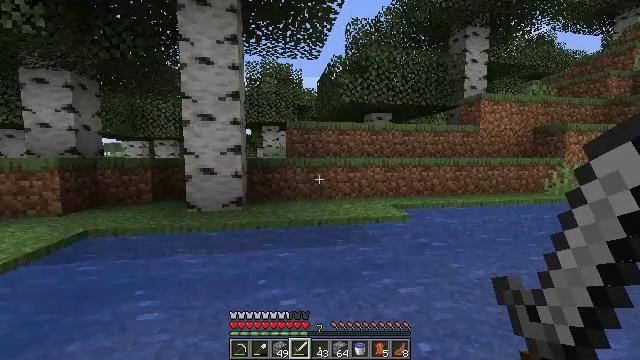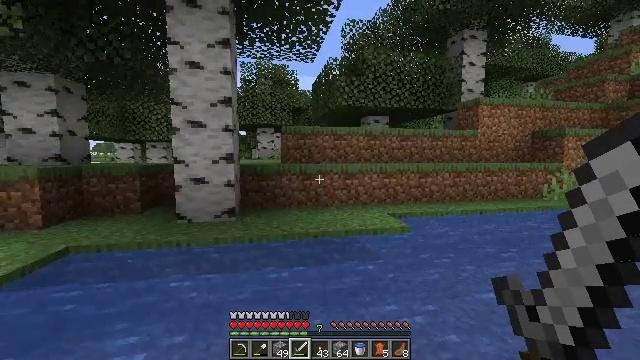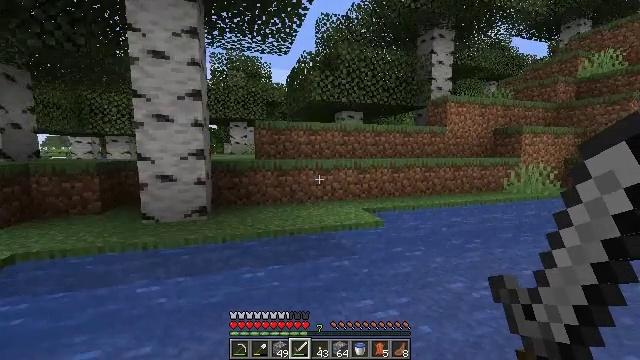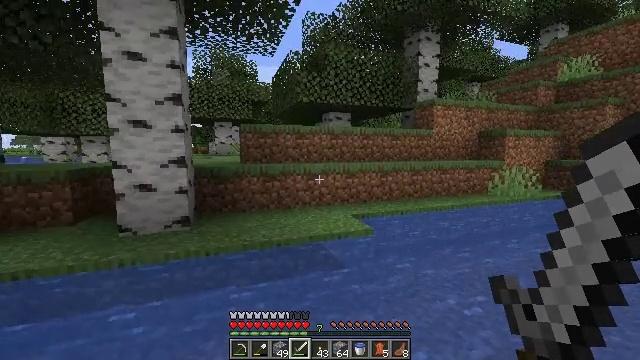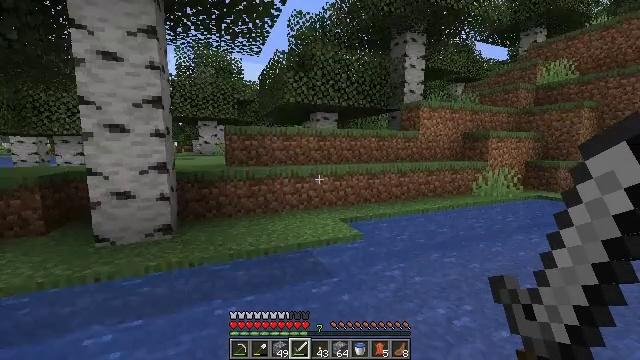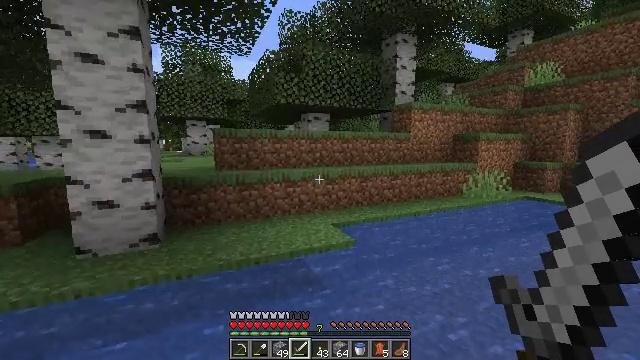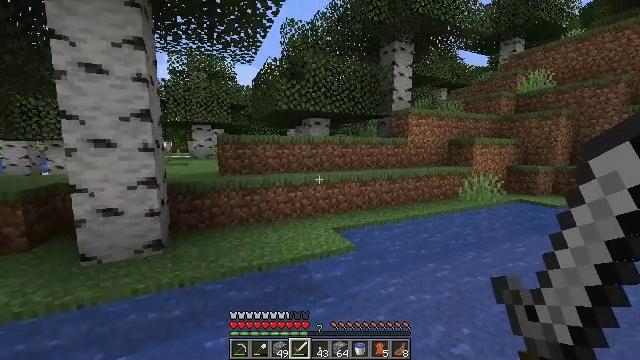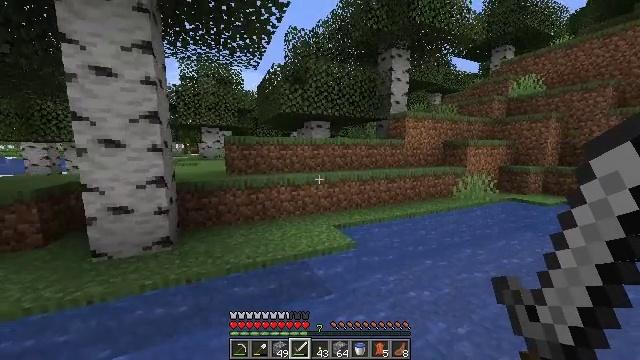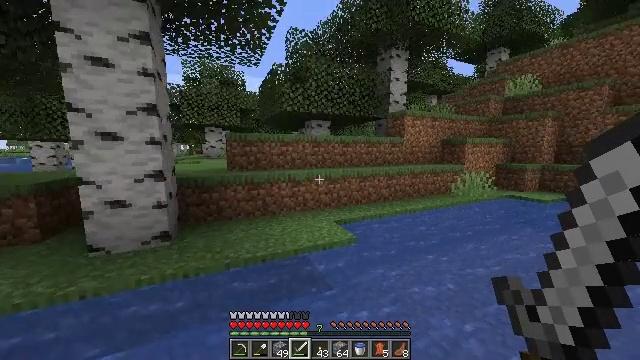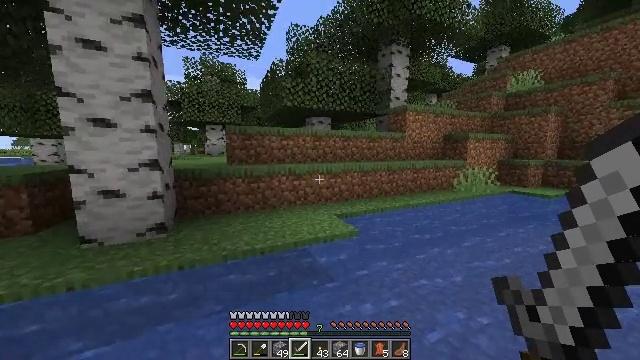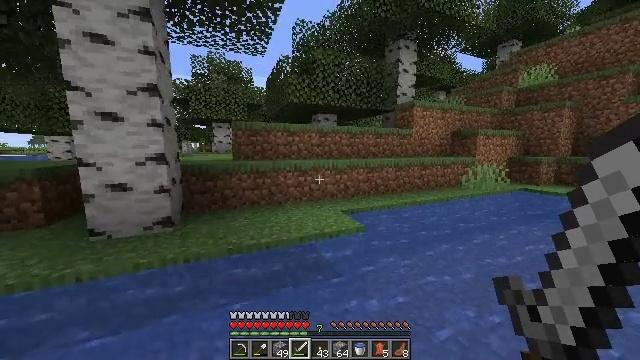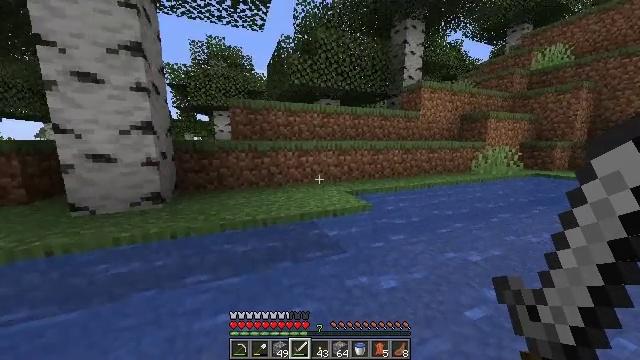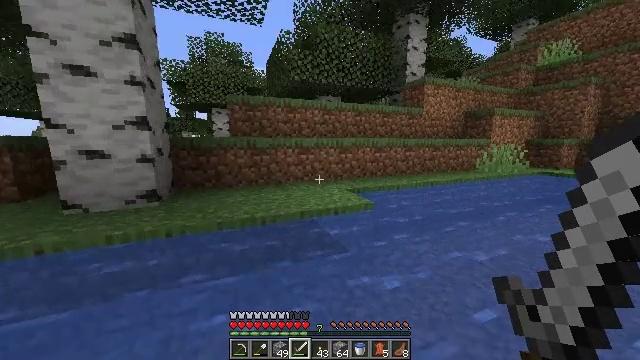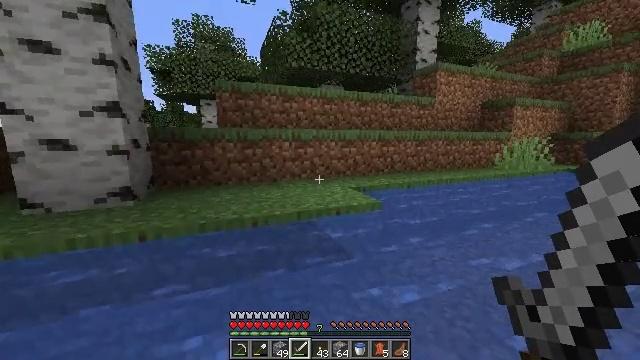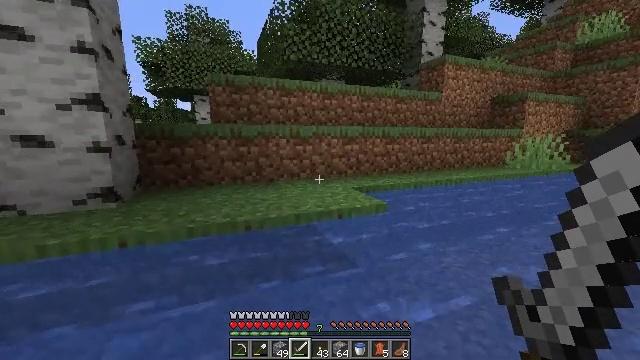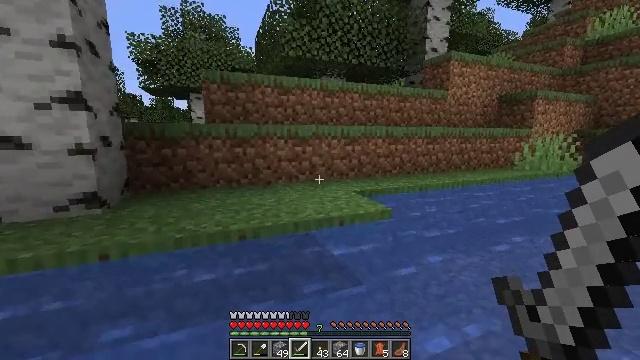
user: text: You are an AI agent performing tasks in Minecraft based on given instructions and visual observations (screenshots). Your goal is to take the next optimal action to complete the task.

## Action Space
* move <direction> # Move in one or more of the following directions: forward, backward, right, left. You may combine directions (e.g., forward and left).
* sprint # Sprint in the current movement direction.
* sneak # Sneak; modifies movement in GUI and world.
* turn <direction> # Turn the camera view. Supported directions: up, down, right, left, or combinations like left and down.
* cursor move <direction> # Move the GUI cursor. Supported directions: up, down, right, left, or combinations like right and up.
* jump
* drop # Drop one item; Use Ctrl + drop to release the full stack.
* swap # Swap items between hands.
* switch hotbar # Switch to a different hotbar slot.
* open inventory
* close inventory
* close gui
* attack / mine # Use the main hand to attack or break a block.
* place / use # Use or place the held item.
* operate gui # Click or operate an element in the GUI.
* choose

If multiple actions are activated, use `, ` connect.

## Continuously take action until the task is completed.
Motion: motion action
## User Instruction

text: Harvest sugar cane from the plant.
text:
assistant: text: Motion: move forward, sprint, jump
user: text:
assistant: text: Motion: move forward, sprint, turn right and down, jump
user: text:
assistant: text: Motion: move forward, sprint, turn right, jump
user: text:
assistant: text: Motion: move forward, sprint, turn right, jump
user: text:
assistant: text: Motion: move forward, sprint, turn right, jump
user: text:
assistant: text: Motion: move forward, sprint, jump
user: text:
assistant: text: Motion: move forward, sprint, jump
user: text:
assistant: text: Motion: move forward, sprint, jump
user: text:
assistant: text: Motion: move forward, sprint, jump
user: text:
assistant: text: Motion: move forward, sprint, turn left, jump
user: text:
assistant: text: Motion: move forward, sprint, turn down, jump
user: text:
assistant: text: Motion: move forward, sprint, jump
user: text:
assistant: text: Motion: move forward, sprint, jump
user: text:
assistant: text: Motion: move forward, sprint, jump
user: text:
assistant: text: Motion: move forward, sprint, jump
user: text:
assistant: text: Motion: move forward, sprint, jump
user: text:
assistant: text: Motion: move forward, sprint, jump
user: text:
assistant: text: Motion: move forward, sprint, jump
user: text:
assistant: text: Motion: move forward, sprint, turn left, jump
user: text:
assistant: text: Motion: move forward, sprint, jump
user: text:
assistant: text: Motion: move forward, sprint, turn left, jump
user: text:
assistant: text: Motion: move forward, sprint, turn left and down, jump
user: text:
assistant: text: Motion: move forward, sprint, turn left, jump
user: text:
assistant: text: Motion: move forward, sprint, turn left, jump
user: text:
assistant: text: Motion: move forward, sprint, turn left, jump
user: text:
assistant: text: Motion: move forward, sprint, jump
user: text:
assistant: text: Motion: move forward, sprint, jump
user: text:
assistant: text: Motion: move forward, sprint, jump
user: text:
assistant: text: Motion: move forward, sprint, jump
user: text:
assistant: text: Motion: move forward, sprint, jump